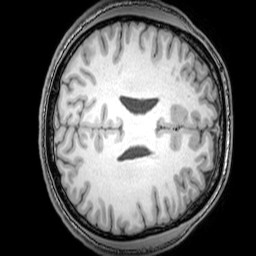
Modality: T1w
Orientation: axial
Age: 21
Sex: male
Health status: healthy
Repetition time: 0.081 s
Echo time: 0.037 s